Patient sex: M
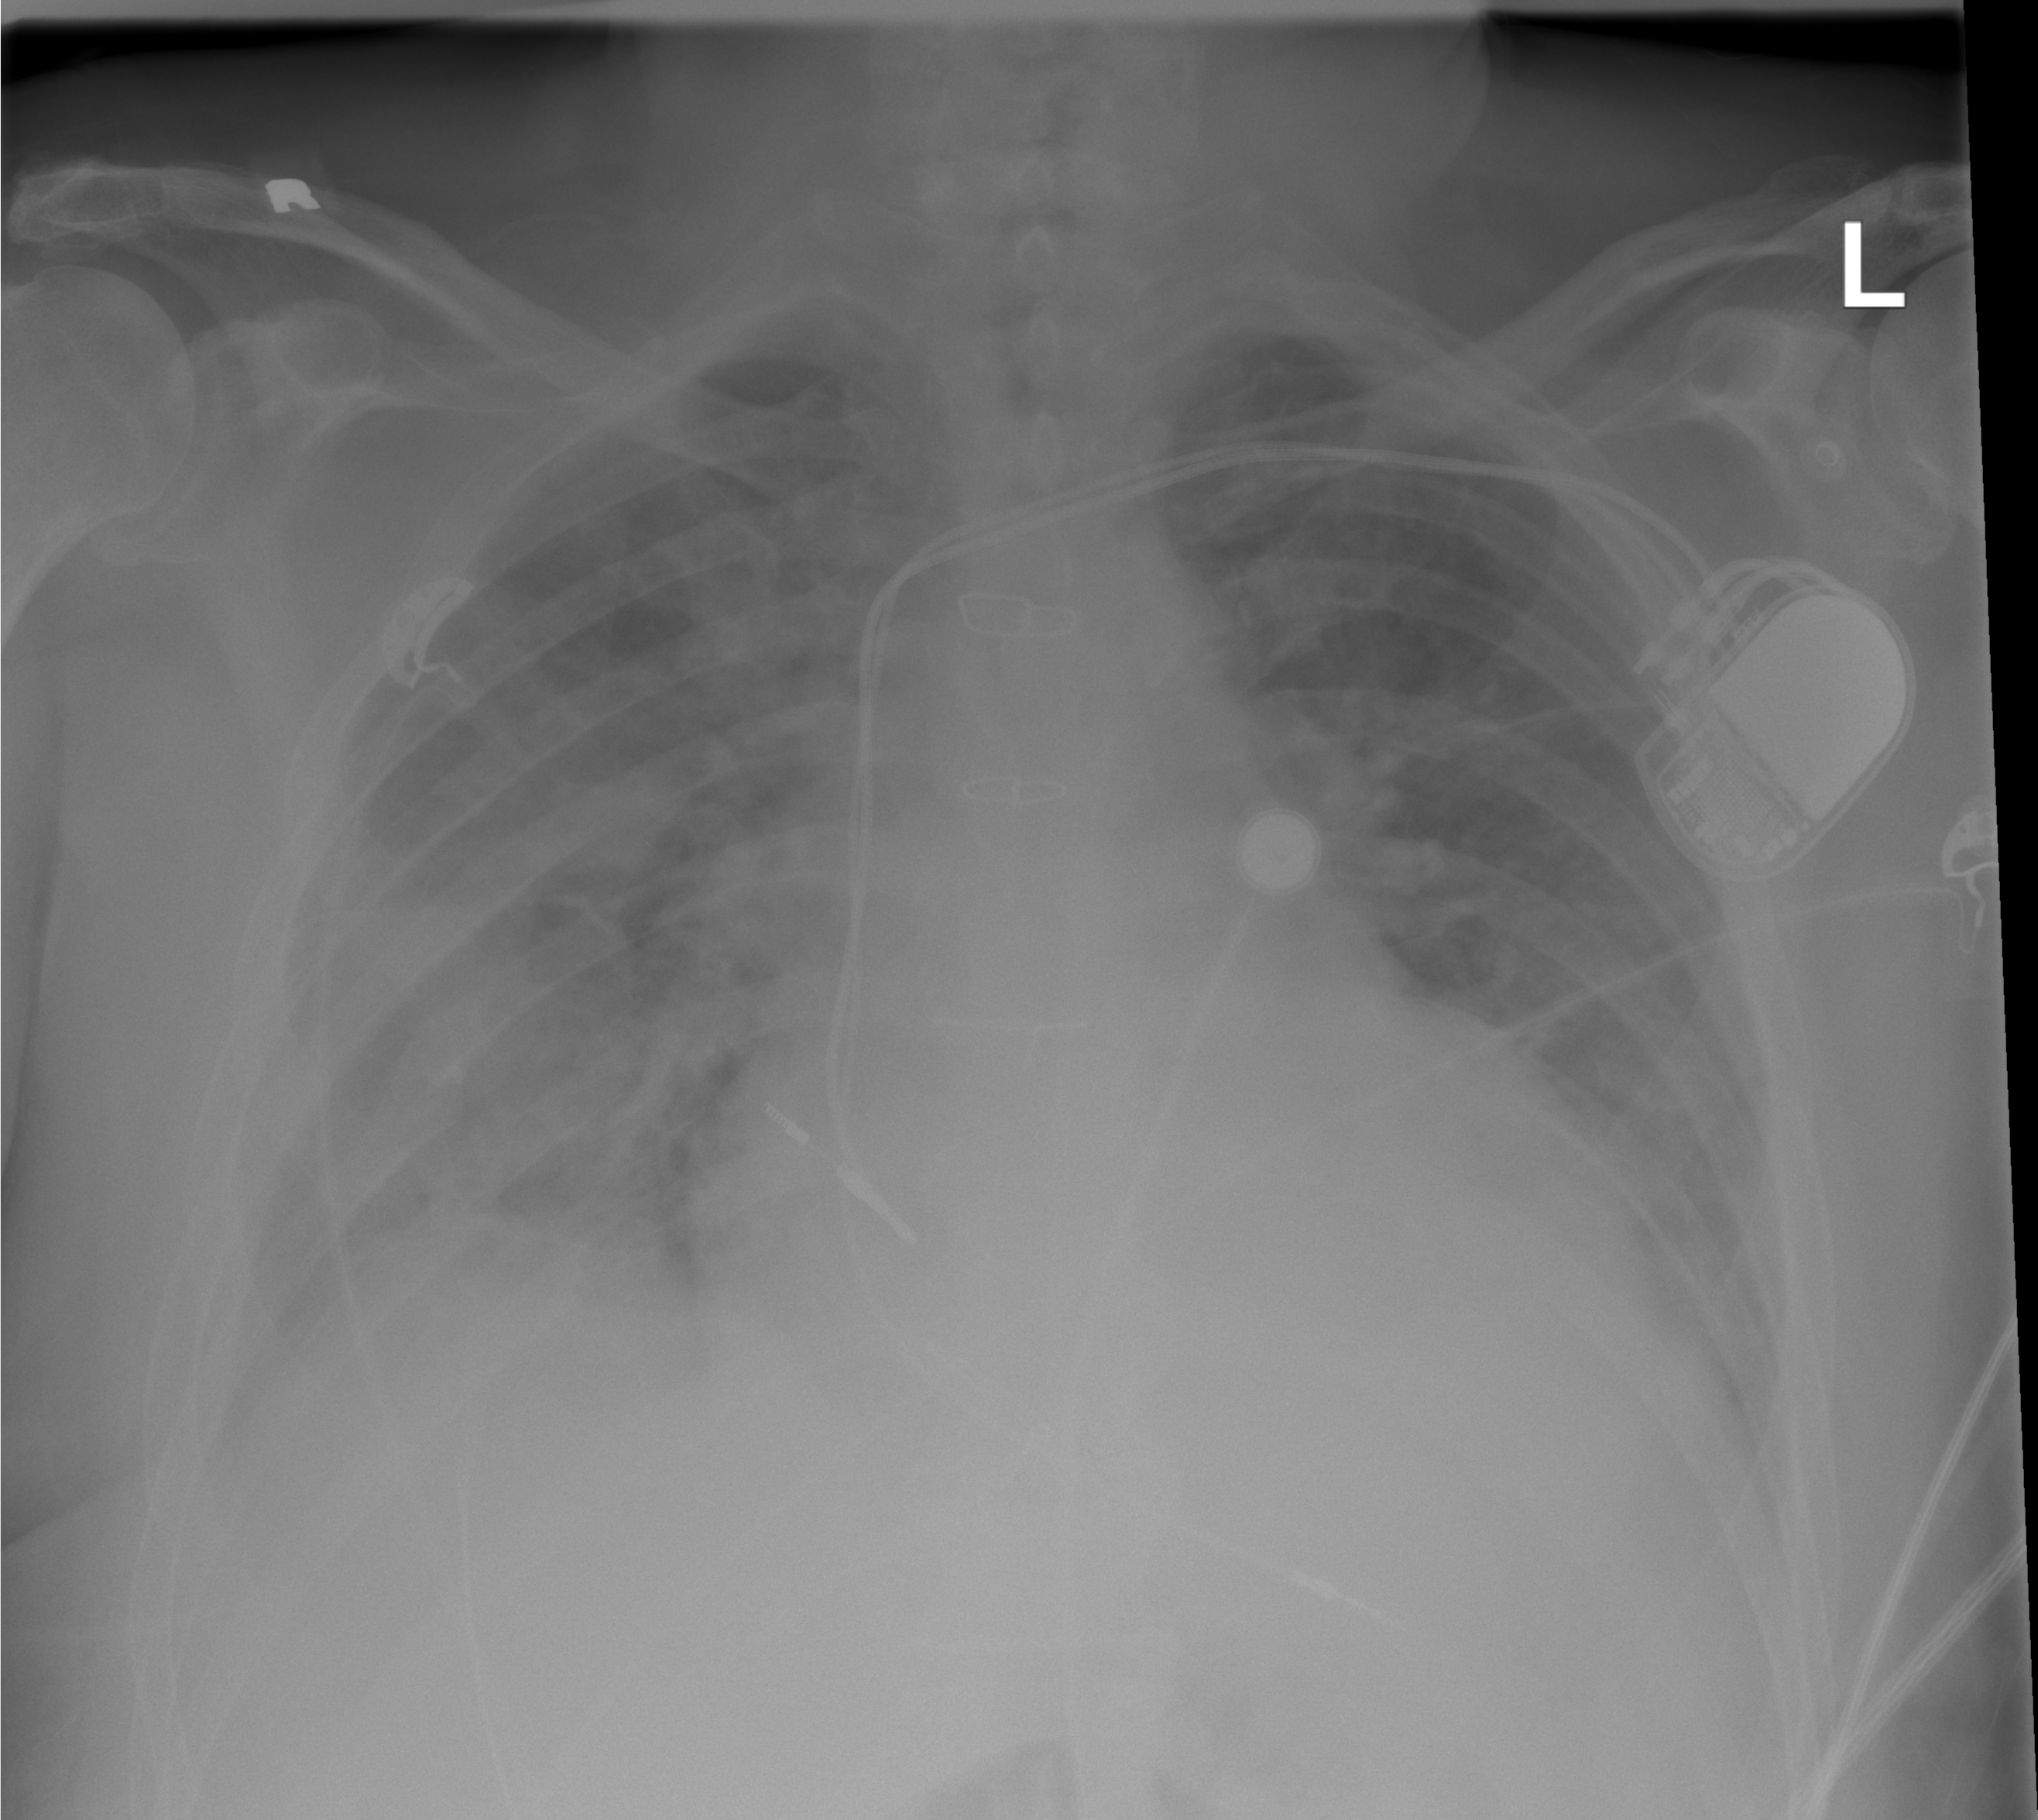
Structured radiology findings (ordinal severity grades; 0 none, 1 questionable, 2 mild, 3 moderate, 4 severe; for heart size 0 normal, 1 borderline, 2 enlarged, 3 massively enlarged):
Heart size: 2
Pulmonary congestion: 3
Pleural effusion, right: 2
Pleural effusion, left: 2
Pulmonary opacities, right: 3
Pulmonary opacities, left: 2
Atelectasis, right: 2
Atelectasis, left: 2